Question: How do I join sums (dollar) from the same date and present them by date in MySQL and PHP?

ID = auto_increment
I wan't the result to be like this
'''
2012-01-14 - 48
2012-02-21 - 19
2012-02-25 - 31
2012-03-01 - 11
'''
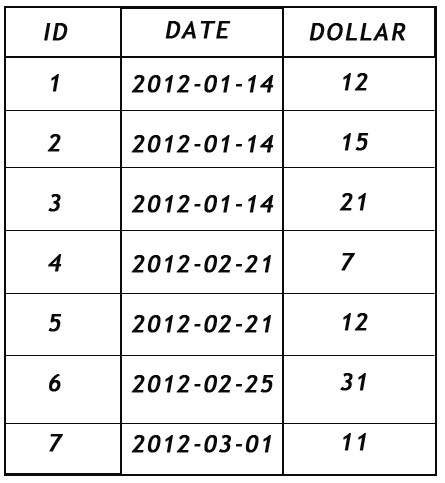
Answer: '''
SELECT date, SUM(dollar)
FROM tableName
GROUP BY date
'''